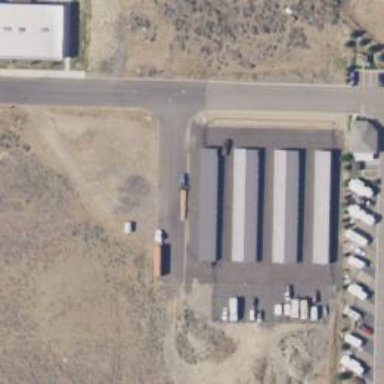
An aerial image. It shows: Commercial area with storage rental shop.